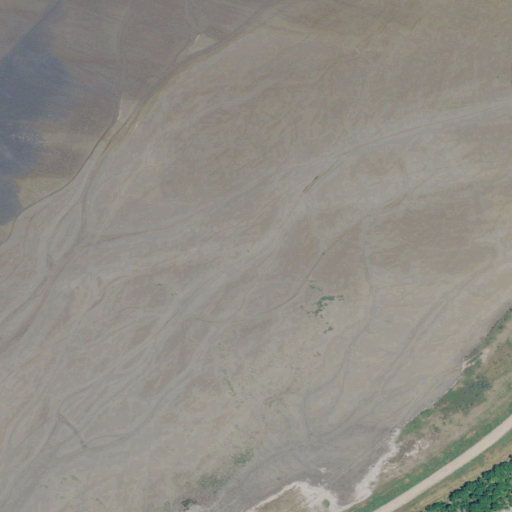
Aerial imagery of island in Georgia named Barnwell Island Number 2 containing herbaceous wetlands, open water, woody wetlands, barren land, shrub, and grassland